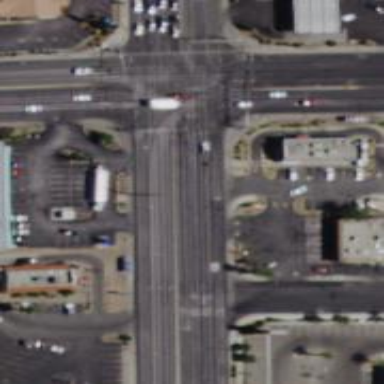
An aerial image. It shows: Solid stop line on the road.